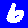
Digit: 6